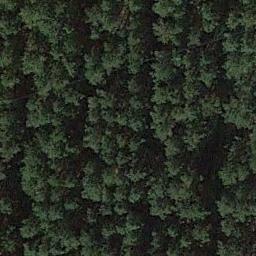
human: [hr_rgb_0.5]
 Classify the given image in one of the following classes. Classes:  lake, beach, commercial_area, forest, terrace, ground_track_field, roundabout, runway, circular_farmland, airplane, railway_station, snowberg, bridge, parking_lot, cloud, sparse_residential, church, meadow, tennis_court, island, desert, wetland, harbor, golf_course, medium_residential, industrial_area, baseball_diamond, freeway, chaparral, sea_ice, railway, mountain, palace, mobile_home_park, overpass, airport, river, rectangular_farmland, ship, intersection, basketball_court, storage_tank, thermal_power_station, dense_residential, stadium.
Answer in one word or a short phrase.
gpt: forest